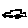
Label: car